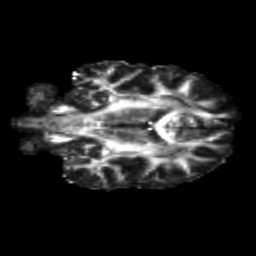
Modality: FA
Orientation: coronal
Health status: healthy
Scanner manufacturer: siemens
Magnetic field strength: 3 T
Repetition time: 12 s
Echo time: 0.092 s